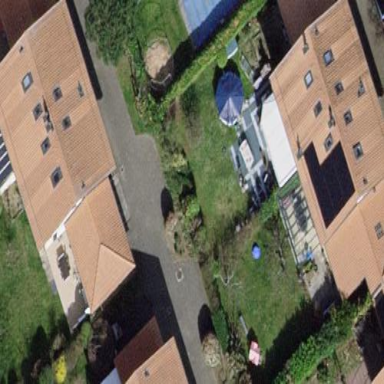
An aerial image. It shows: Garden enclosed by fence.